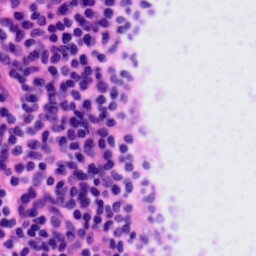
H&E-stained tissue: Tonsil